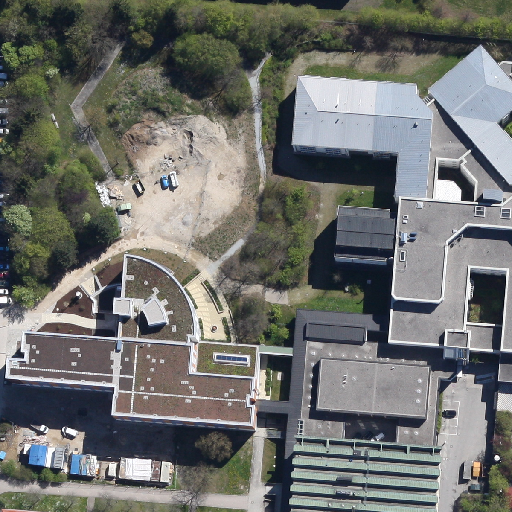
Referring expression: building along the road